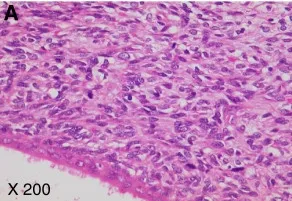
Tumor Pathology. At the primary surgery, the tumor was diagnosed as an adenosarcoma containing a benign epithelial component (an endometriotic gland, bottom left) surrounded by an atypical hypercellular stromal component (A; x200).
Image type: pathology (h&e)